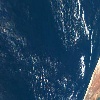
Label: water